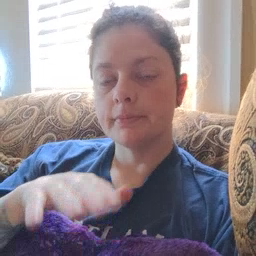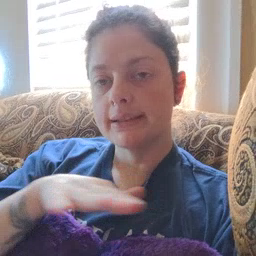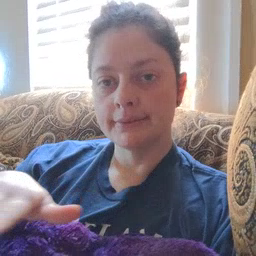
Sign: clean